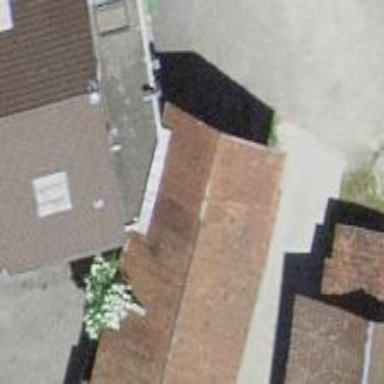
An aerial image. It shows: Rural barn.